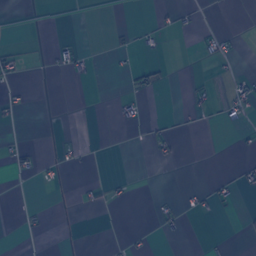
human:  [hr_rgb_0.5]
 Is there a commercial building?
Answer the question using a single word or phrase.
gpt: yes

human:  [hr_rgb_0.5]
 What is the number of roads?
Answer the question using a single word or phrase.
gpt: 40

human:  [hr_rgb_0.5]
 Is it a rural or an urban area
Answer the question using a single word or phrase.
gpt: rural

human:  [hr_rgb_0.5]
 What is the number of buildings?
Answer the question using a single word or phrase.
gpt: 199

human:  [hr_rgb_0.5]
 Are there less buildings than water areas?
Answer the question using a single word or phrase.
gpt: no

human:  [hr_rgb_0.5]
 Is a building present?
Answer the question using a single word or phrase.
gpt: yes

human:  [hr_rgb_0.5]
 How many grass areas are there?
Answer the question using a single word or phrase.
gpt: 51

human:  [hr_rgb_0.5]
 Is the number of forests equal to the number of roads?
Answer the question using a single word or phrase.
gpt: no

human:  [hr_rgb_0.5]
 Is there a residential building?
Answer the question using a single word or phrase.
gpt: yes

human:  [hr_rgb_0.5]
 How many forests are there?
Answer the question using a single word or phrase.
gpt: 35

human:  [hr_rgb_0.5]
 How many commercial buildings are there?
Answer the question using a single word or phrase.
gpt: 3

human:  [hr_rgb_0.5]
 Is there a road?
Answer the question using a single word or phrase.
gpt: yes

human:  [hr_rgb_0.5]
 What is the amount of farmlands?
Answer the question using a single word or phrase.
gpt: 56

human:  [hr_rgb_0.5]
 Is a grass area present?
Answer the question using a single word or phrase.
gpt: yes

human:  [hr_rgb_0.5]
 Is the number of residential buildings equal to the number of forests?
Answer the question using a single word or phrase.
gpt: no

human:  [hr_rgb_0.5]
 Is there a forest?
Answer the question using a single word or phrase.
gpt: yes

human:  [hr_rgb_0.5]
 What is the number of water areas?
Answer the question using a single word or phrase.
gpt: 10

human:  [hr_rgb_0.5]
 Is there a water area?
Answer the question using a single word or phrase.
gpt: yes

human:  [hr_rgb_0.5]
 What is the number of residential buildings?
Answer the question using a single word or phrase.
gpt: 194

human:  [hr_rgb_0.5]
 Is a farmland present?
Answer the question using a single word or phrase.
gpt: yes

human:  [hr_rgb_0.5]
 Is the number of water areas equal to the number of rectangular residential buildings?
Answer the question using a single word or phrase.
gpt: no

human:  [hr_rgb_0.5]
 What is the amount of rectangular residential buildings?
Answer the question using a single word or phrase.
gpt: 155

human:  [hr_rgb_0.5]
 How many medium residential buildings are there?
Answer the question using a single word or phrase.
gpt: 6

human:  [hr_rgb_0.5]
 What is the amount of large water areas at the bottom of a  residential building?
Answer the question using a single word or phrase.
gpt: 3

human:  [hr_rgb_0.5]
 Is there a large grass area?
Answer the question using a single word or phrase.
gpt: yes

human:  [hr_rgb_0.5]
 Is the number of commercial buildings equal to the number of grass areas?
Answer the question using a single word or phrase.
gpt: no

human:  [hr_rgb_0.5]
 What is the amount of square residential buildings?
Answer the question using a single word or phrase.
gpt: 0

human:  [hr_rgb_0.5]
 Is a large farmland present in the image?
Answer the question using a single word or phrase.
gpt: yes

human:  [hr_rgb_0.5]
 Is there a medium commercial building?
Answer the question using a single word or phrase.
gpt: yes

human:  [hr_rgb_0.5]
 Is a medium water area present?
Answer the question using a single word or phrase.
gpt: yes

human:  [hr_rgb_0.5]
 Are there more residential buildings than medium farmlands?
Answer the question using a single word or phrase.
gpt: yes

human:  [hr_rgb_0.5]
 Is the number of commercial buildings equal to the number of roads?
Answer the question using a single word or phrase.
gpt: no

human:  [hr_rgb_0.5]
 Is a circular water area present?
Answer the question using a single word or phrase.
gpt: no

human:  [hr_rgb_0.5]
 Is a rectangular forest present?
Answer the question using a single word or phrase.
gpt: yes

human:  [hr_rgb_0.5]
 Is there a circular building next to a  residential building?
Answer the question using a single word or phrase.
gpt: no

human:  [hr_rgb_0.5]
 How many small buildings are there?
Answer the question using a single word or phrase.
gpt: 192

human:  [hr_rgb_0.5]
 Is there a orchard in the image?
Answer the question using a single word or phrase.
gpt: yes

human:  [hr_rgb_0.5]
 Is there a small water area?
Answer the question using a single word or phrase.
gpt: yes

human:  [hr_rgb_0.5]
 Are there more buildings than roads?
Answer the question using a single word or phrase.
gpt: yes

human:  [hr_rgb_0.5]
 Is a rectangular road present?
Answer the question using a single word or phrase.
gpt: no

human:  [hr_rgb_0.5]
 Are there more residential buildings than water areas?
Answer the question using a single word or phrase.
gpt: yes

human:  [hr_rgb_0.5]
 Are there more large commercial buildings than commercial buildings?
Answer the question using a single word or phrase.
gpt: no

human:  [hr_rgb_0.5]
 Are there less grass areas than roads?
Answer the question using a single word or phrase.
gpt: no

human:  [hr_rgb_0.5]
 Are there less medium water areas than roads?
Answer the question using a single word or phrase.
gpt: yes

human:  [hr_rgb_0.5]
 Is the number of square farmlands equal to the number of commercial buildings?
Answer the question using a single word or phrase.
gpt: no

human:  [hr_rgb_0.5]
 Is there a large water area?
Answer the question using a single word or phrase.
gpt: yes

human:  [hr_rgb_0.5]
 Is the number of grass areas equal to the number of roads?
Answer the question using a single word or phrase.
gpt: no

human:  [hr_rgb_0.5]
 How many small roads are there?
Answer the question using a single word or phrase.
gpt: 40

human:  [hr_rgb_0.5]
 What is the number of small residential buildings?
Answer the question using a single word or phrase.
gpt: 188

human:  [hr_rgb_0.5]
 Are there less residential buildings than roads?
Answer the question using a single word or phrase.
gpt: no

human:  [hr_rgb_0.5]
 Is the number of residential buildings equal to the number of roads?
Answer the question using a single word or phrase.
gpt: no

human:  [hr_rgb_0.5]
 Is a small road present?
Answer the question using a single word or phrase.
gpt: yes

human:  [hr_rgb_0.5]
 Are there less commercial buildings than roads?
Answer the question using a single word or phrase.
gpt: yes

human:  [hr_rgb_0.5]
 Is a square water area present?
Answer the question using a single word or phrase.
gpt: no

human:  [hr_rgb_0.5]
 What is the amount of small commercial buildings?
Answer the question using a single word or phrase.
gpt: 2

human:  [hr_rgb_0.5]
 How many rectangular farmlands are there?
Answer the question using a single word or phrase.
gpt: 2

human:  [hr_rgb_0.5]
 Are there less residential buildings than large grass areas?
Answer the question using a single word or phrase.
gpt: no

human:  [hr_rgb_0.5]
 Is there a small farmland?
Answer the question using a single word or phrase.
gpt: yes

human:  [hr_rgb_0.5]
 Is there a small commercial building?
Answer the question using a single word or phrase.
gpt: yes

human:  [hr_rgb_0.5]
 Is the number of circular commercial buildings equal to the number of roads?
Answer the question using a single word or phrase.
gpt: no

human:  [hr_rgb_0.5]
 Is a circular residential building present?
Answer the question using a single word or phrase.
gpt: no

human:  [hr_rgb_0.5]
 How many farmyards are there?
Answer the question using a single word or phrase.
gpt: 2

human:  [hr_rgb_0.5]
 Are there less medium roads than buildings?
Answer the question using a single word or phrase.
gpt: yes

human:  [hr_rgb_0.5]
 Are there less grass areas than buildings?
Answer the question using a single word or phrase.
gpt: yes